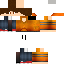
A male human skin with medium skin, wearing brown long hair dressed in a blue hoodie and blue pants, featuring a closed mouth.